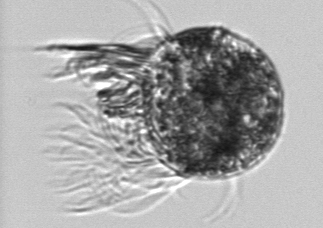
Label: Pelagostrobilidium